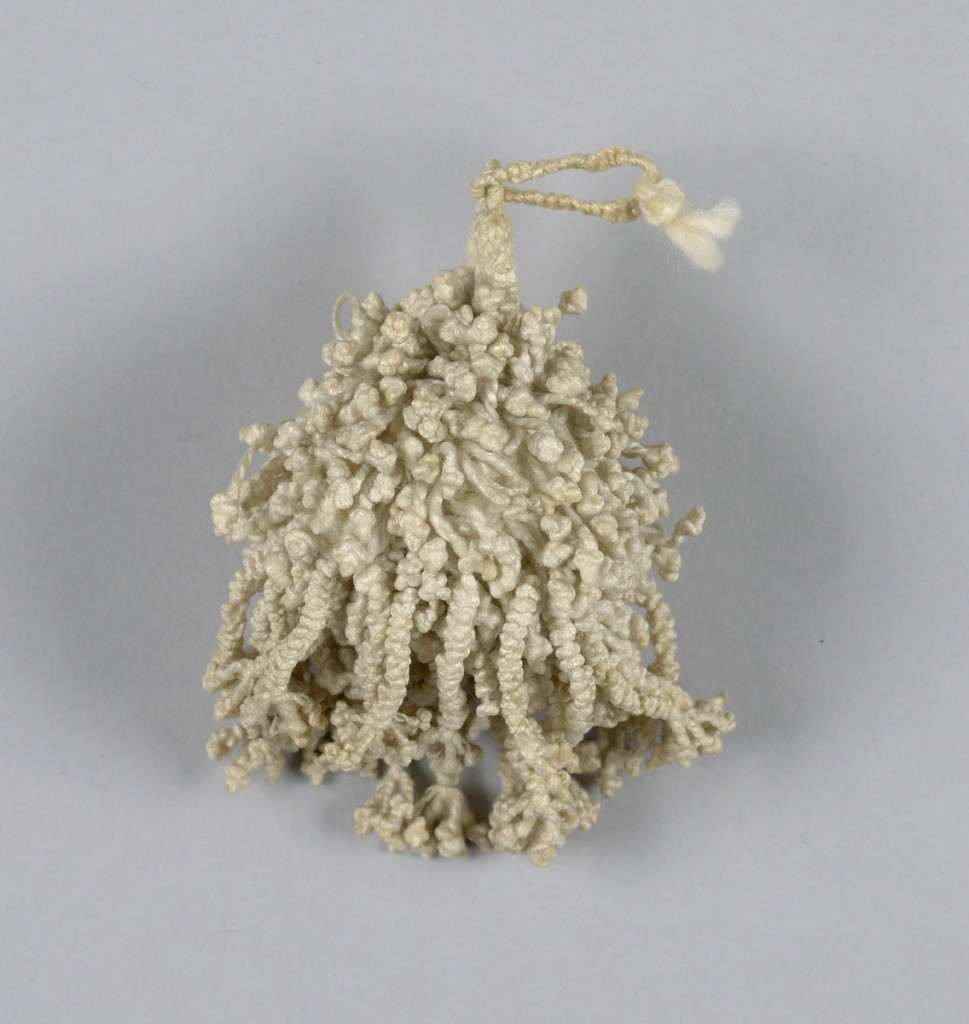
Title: Tassel
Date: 17th century
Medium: linen Technique: braided and knotted
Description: Linen tassel, braided and knotted. Single loop attached to tiny braided stem which in turn is attached to round ball. Letter completely covered with numerous tiny knottings.